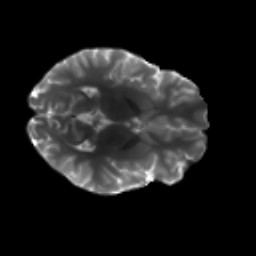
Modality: T2w
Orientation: axial
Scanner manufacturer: siemens
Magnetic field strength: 3 T
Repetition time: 4.16 s
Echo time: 0.0806 s